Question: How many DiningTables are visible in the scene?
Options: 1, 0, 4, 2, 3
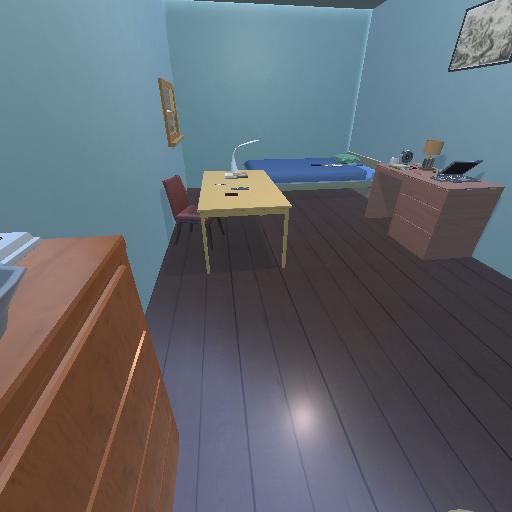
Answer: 1